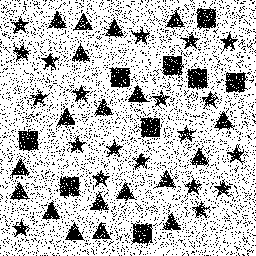
Squares: 9
Triangles: 19
Stars: 20
Total shapes: 48